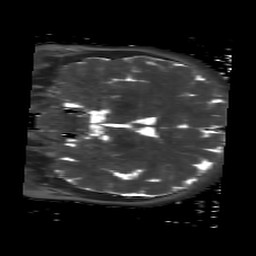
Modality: T2map
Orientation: coronal
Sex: female
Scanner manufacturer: siemens
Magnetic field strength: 3 T
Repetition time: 4 s